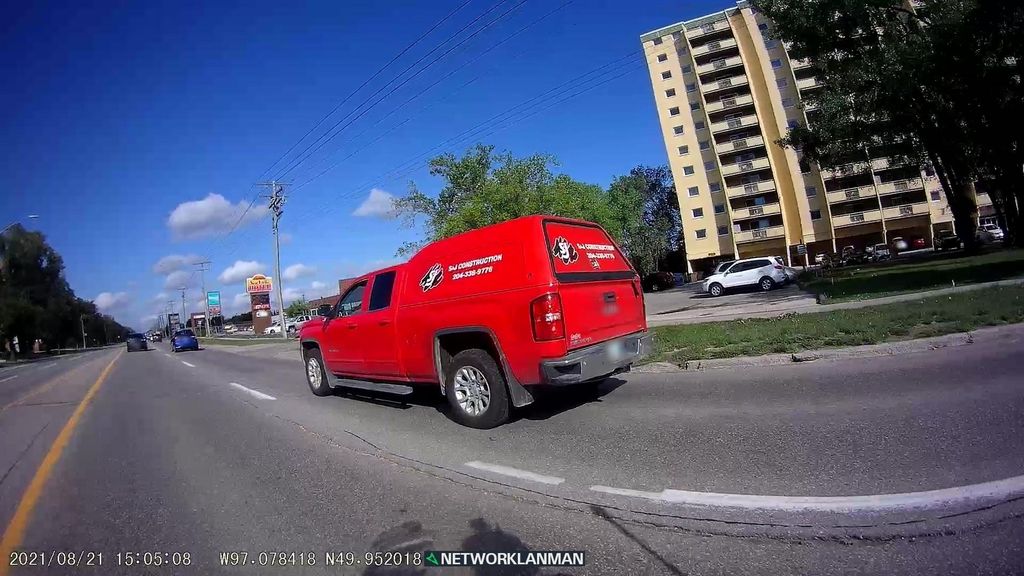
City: winnipeg